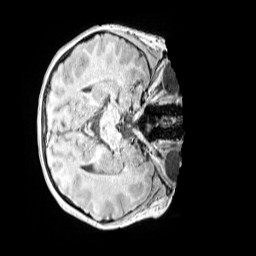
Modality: MP2RAGE
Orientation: axial
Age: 10
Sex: female
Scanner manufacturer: siemens
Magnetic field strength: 3 T
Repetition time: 4 s
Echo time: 0.00299 s